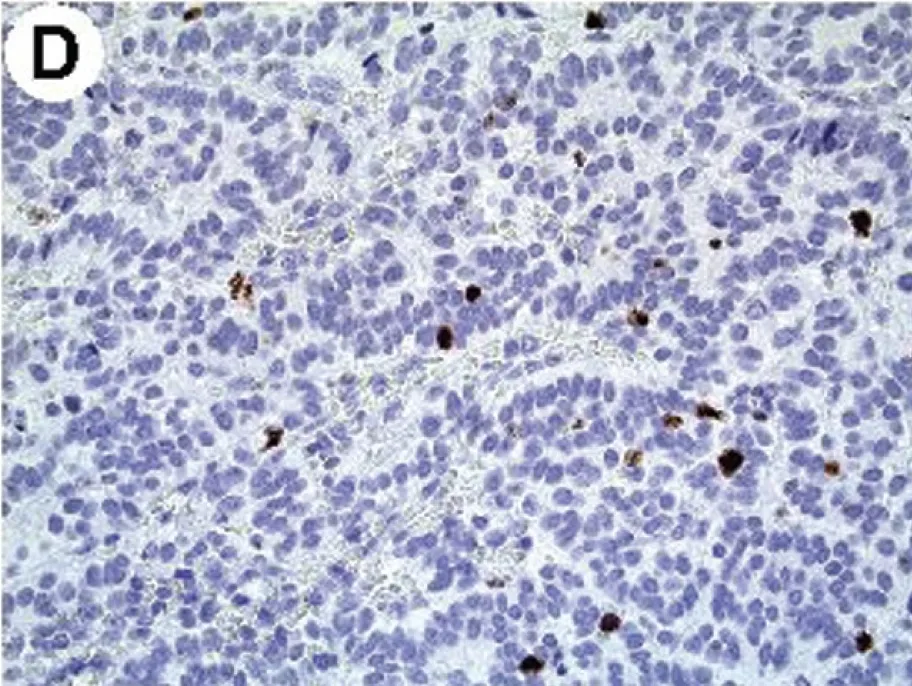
Case 1. Microscopy of the resected tumour in patient 1. Inset) and a low Ki-67 labelling index (less than 2.
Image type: pathology (immunostaining)